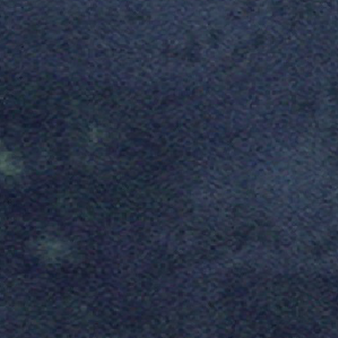
Label: other